This plot shows a bearing's acceleration signal over time (raw waveform). Diagnose the bearing from this image, choosing from: normal, inner_race, outer_race, ball.
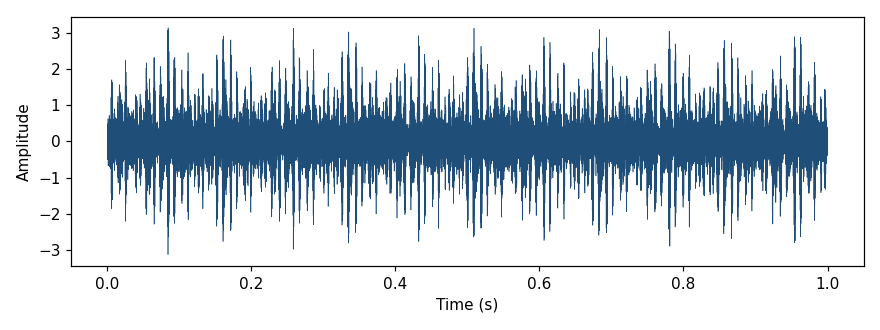
Answer: outer_race